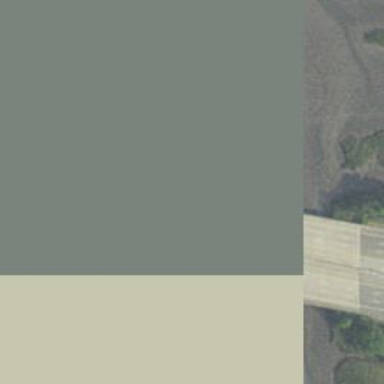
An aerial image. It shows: Low water crossing bridge on motorway.